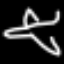
Label: airplane